Interaction volume radius: 10 \u00c5
Interaction volume height: 30 \u00c5
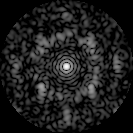
Disorder parameter: 0.6649